Question: I have a code like this
'''
[Cp hp] = contourf(log2(S_pr),log2(C_pr),ClassRateMatr_pr);
clabel(Cp,hp,'LabelSpacing',150,'BackgroundColor',[1 1 1],'fontsize',16);
'''
Which gives me this

As you can see the labels overlap such a way that it's impossible to read,
How can I randomly place them or use other trick?
Thanks,
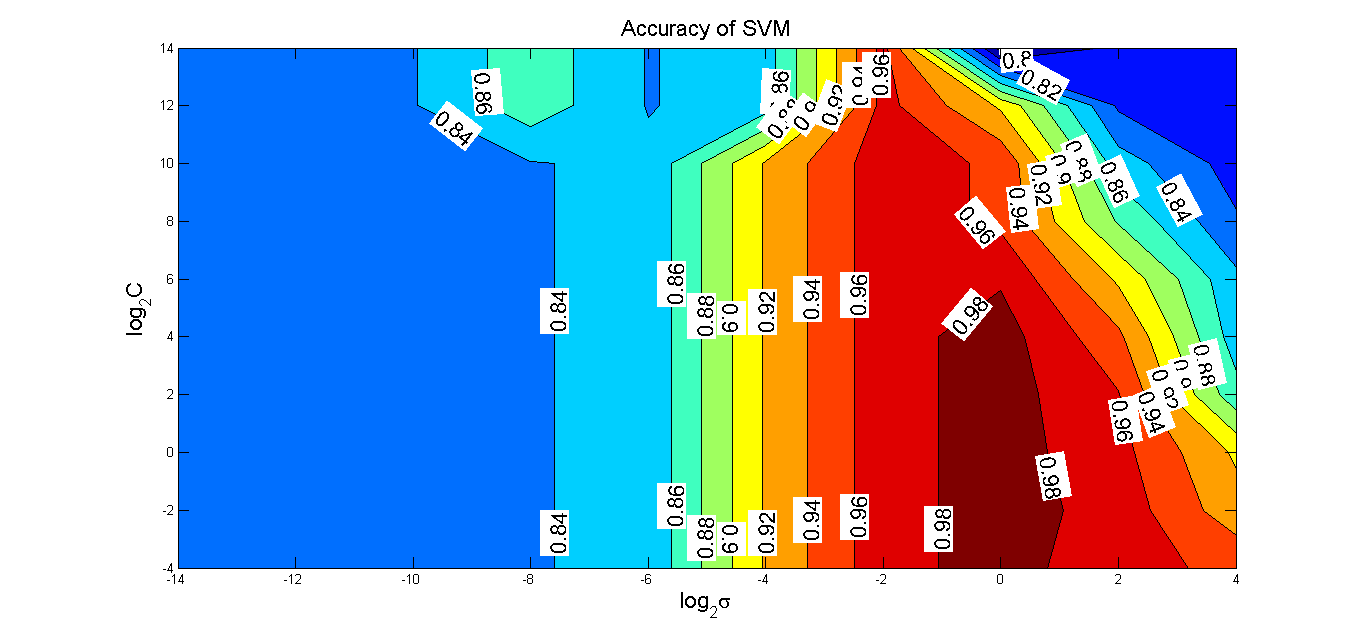
Answer: I'm afraid there is no convenient way to do what you want.
If you can't manage to get the desired result using ''LabelSpacing'', there is probably no other easy way to achieve properly set labels automatically and reliable.
I'd recommend to do it manually:
'''
[C,h] = contour(X,Y,Z,obj_Z);
t = clabel(C,h,'manual','LabelSpacing',2000,'FontSize',8)
'''
when now the figure window pops up, a crosshair appears and you can click on every single contour line to exactly specify where to place the label. With some practice you get it done quite fast.
I hope you don't have a hundreds of plots like this ;)
Just prepare everything before you print your final plot and set it to ''manual'' as a last step.